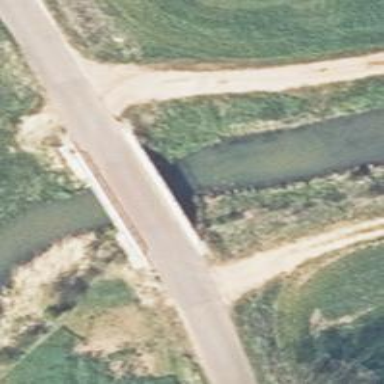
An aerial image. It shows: Unclassified road with asphalt surface running over bridge.